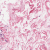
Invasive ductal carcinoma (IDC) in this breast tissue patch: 0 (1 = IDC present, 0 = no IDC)